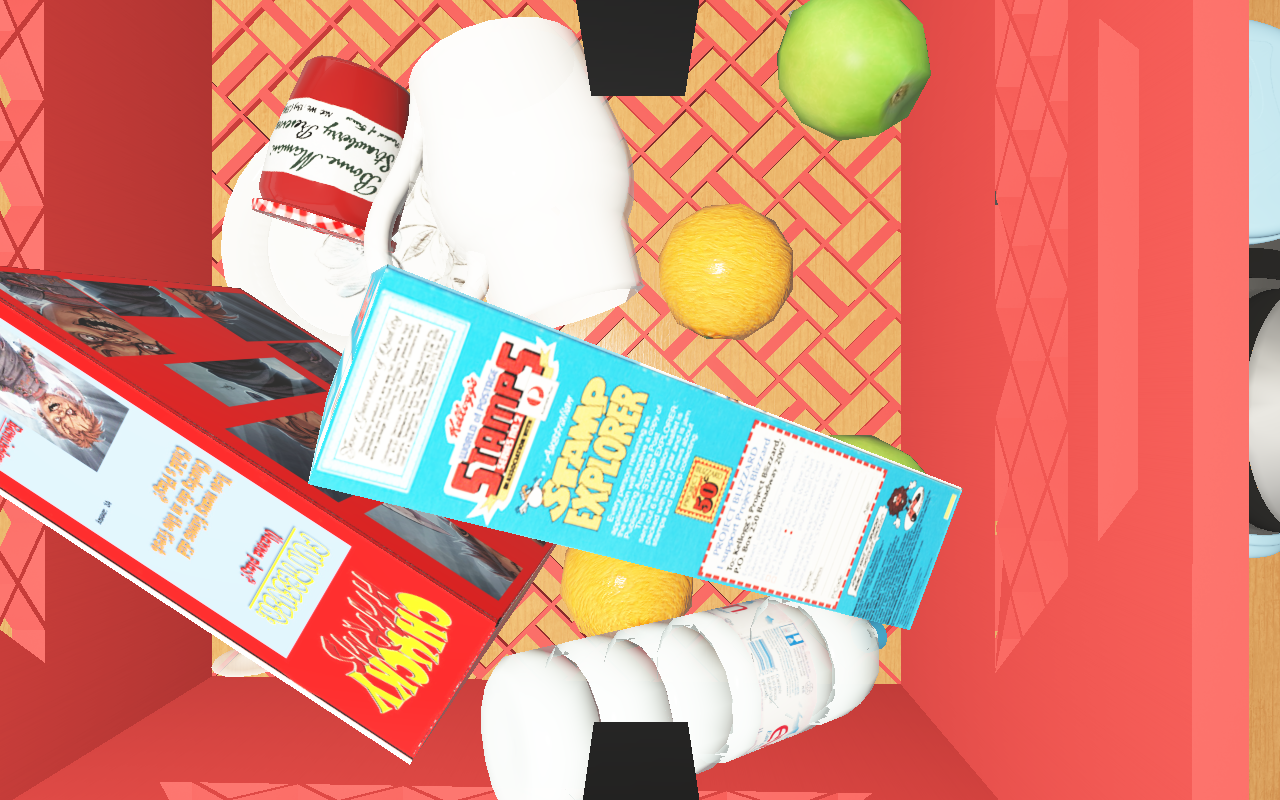
Objects in the scene:
water bottle
apple
apple
plate
jam jar
cereal box
cereal box
biscuit box